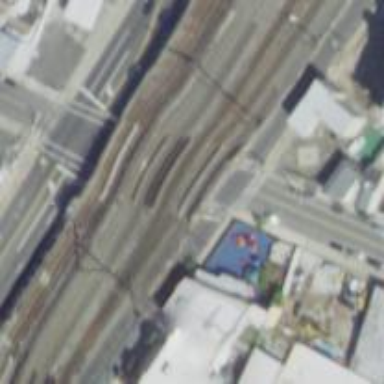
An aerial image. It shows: Bridge with electrified railway tracks featuring contact line.